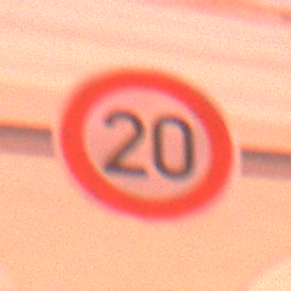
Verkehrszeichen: Geschwindigkeit20
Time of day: Night
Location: Outdoor (Urban)
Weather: Overcast
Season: Winter
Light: Artificial